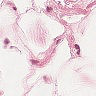
Metastatic tissue present: no